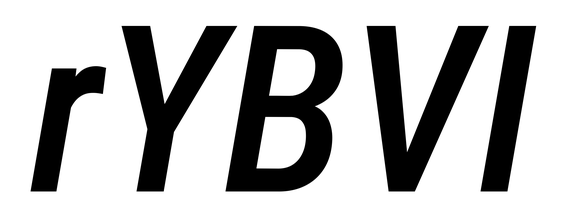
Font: Roboto-Italic_Condensed_Medium_Italic